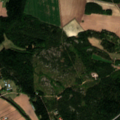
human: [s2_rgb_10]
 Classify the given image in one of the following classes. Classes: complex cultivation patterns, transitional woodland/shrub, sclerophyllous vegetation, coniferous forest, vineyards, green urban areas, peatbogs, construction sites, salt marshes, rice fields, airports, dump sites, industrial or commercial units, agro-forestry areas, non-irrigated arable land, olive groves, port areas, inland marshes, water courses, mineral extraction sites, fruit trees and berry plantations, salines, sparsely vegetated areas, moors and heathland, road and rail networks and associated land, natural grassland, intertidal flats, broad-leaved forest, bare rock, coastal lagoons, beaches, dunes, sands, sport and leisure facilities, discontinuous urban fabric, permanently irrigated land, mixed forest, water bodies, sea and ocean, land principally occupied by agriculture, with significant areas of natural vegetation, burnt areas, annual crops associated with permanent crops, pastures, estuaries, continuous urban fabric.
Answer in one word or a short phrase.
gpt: non-irrigated arable land, land principally occupied by agriculture, with significant areas of natural vegetation, coniferous forest